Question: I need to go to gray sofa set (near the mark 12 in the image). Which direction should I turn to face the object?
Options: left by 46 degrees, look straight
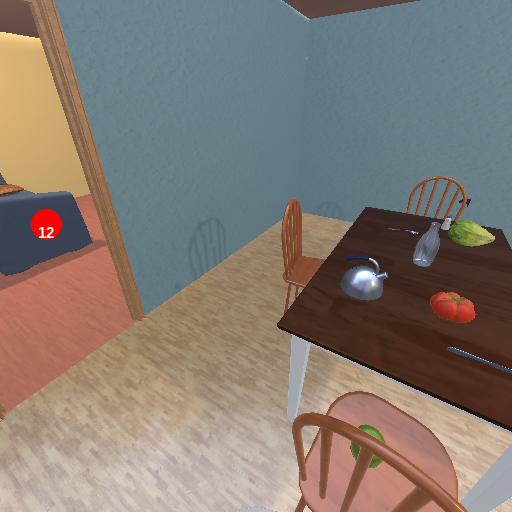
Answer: left by 46 degrees